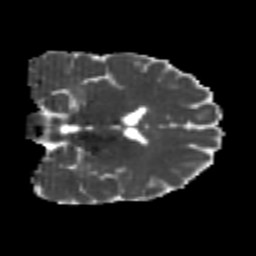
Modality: MD
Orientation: coronal
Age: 23
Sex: male
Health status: healthy
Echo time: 0.074 s